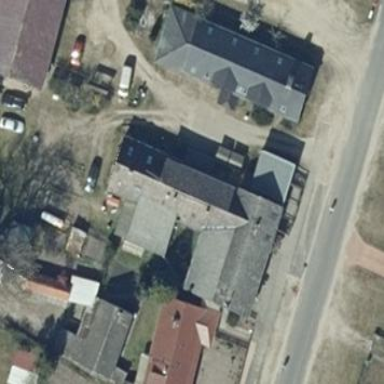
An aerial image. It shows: Building with gabled roof oriented along and colored grey.